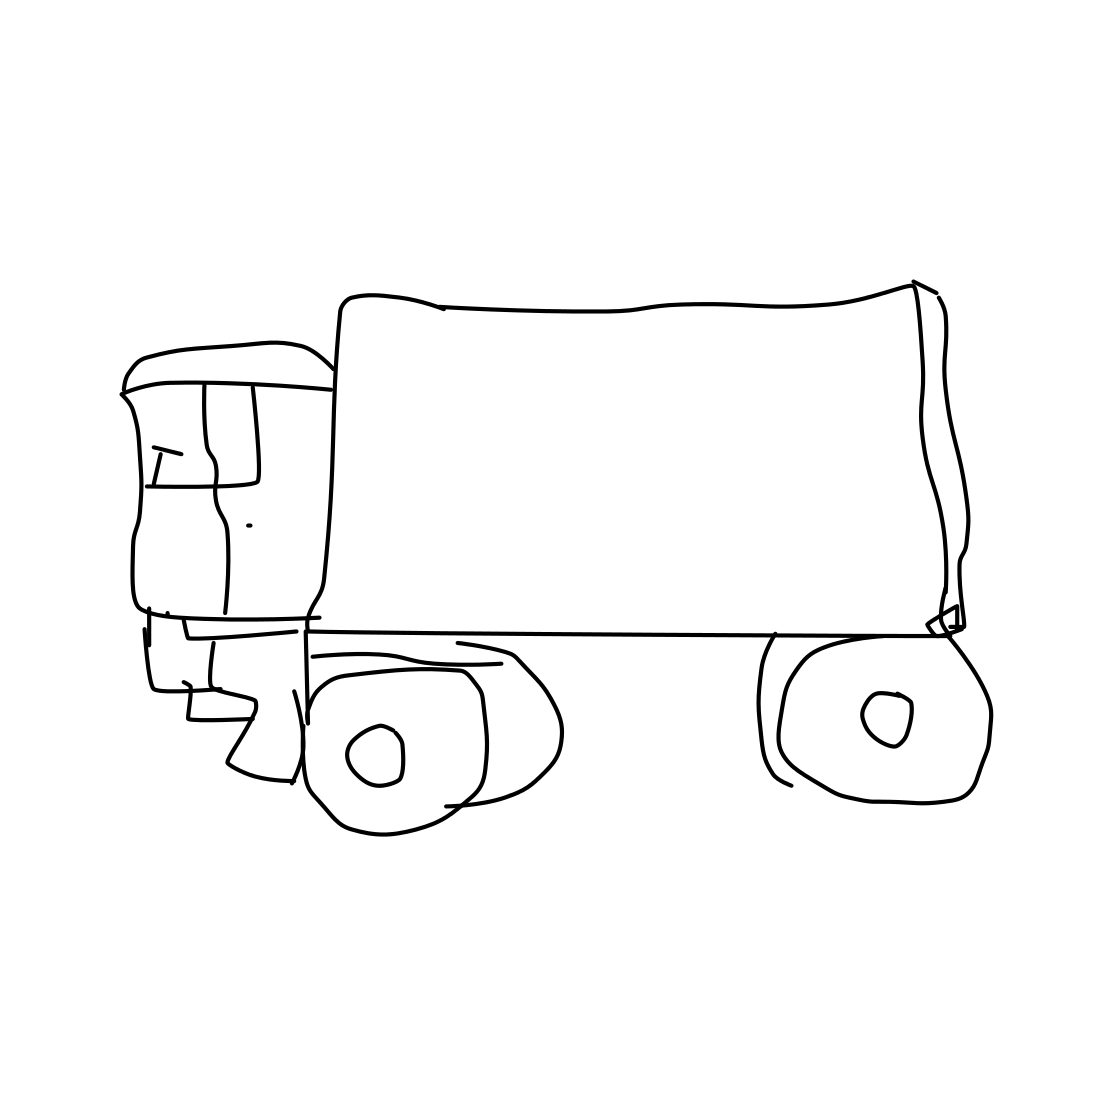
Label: truck